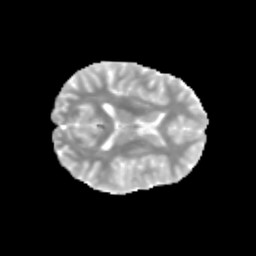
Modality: MD
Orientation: axial
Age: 11
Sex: female
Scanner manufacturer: siemens
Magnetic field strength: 3 T
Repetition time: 3.8 s
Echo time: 0.07 s